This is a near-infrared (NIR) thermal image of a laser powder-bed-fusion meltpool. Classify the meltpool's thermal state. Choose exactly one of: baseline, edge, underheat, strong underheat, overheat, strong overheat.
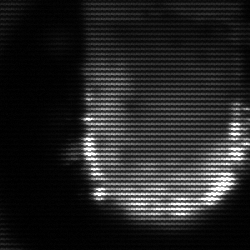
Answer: baseline